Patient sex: F
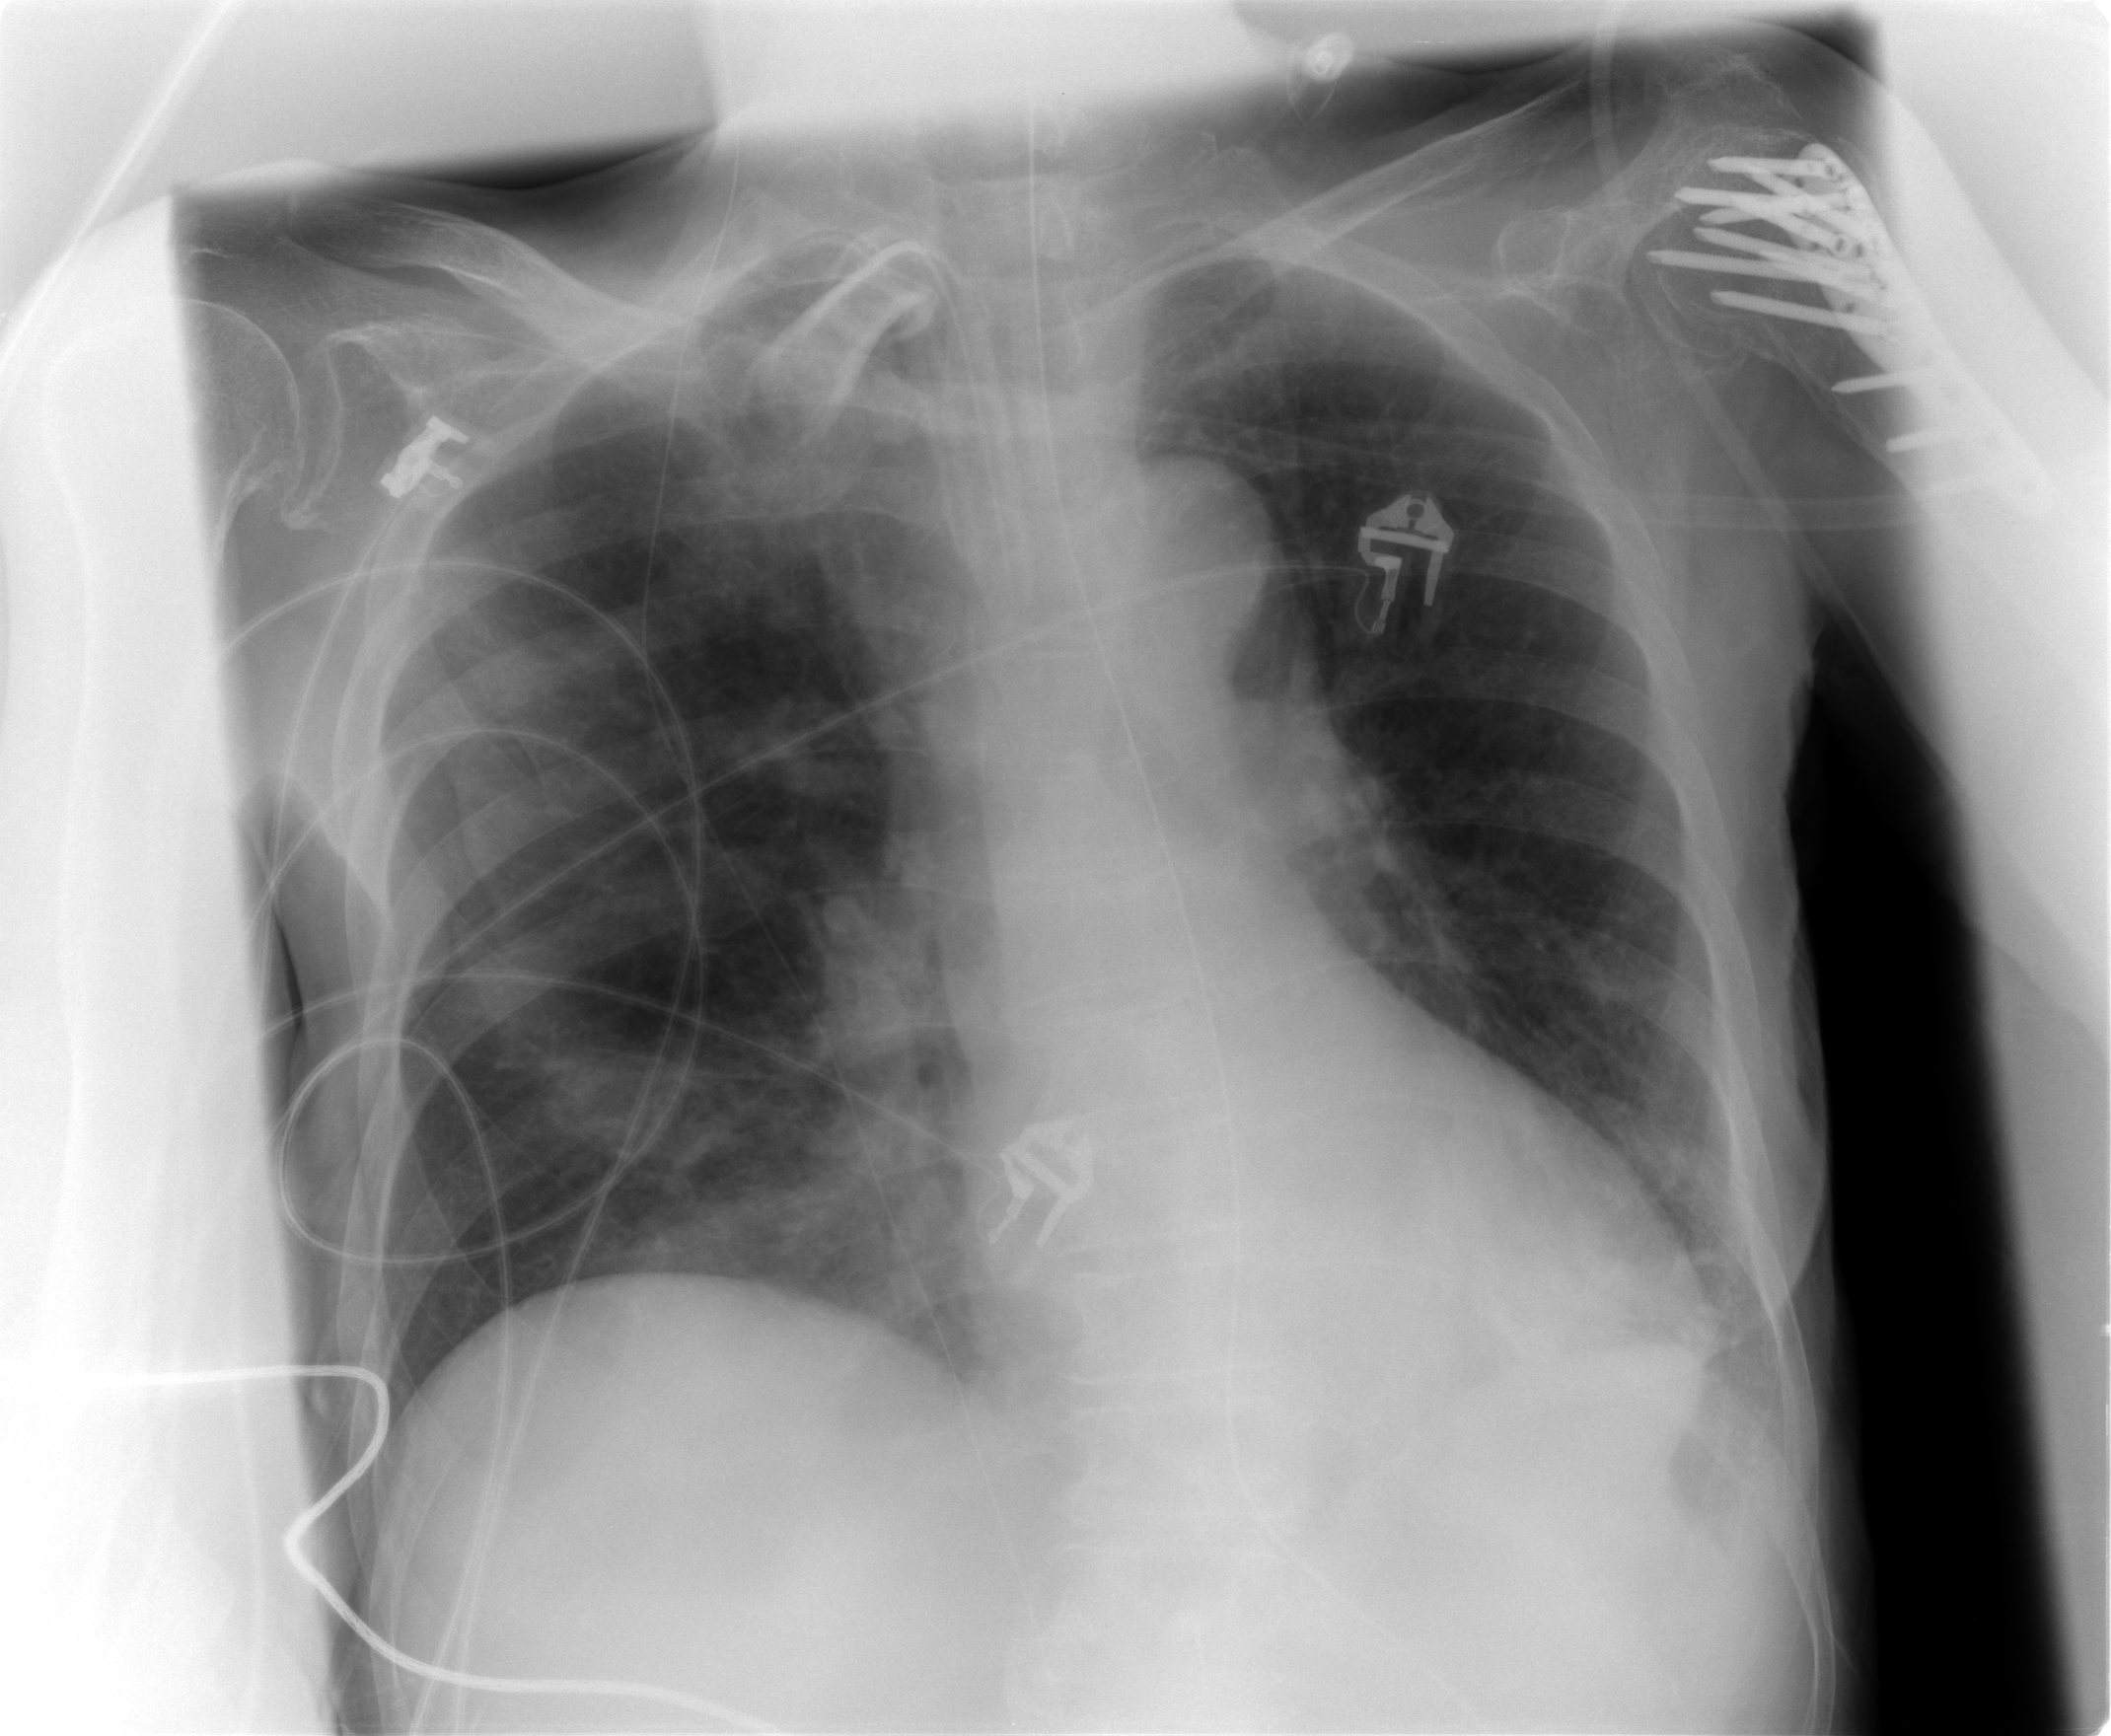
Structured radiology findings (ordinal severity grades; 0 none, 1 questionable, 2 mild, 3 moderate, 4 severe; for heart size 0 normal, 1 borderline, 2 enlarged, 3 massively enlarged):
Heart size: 0
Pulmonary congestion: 1
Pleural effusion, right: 0
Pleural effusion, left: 0
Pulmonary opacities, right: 2
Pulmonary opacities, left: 0
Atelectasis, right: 2
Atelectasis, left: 2